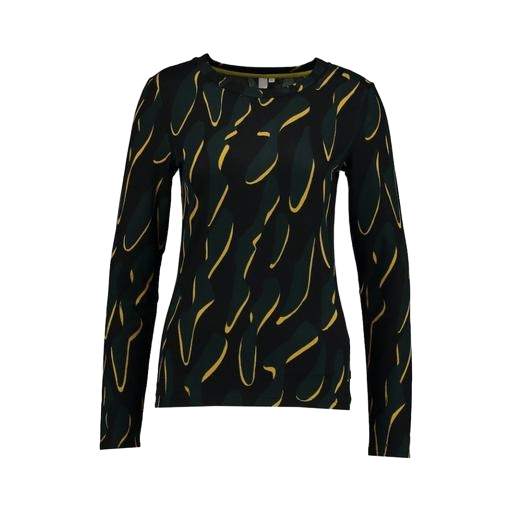
long-sleeve top, multicolor cut-out longsleeved t-shirt, multicolor women's long-sleeve t-shirt, white background